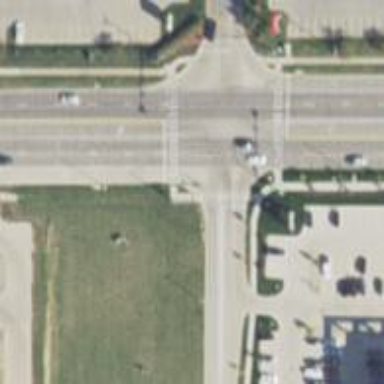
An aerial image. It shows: Marked crossing with zebra markings on the road.